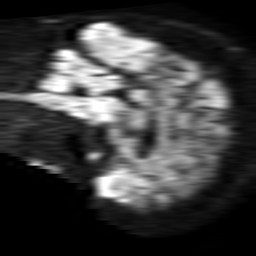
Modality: TRACE
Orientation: sagittal
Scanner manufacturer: philips
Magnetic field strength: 1.5 T
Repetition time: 3.393 s
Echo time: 0.06922 s